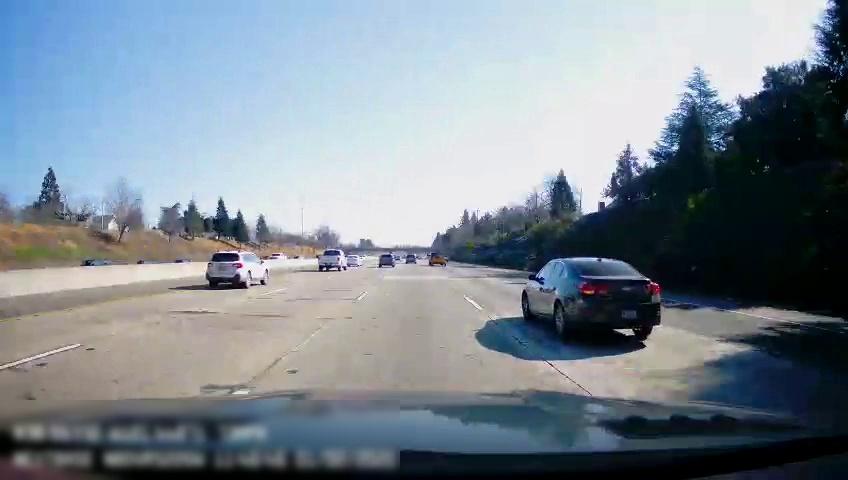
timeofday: Day
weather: Sunny
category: Drivable Space
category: Vehicles | SUV
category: Vehicles | Van
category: Vehicles | SUV
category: Vehicles | SUV
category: Vehicles | SUV
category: Vehicles | Car
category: Vehicles | SUV
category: Vehicles | Other LV
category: Vehicles | Car
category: Lanes | Alternate Lane
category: Lanes | Alternate Lane
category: Lanes | Alternate Lane
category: Lanes | Alternate Lane